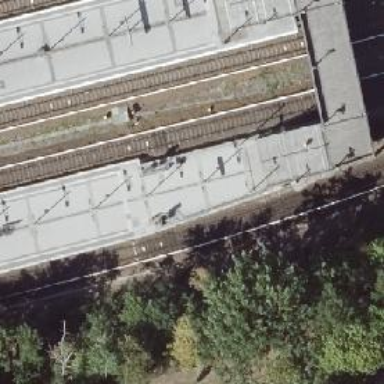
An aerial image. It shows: Railway signal.